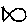
Label: fish